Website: bh-photo
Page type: account-dashboard
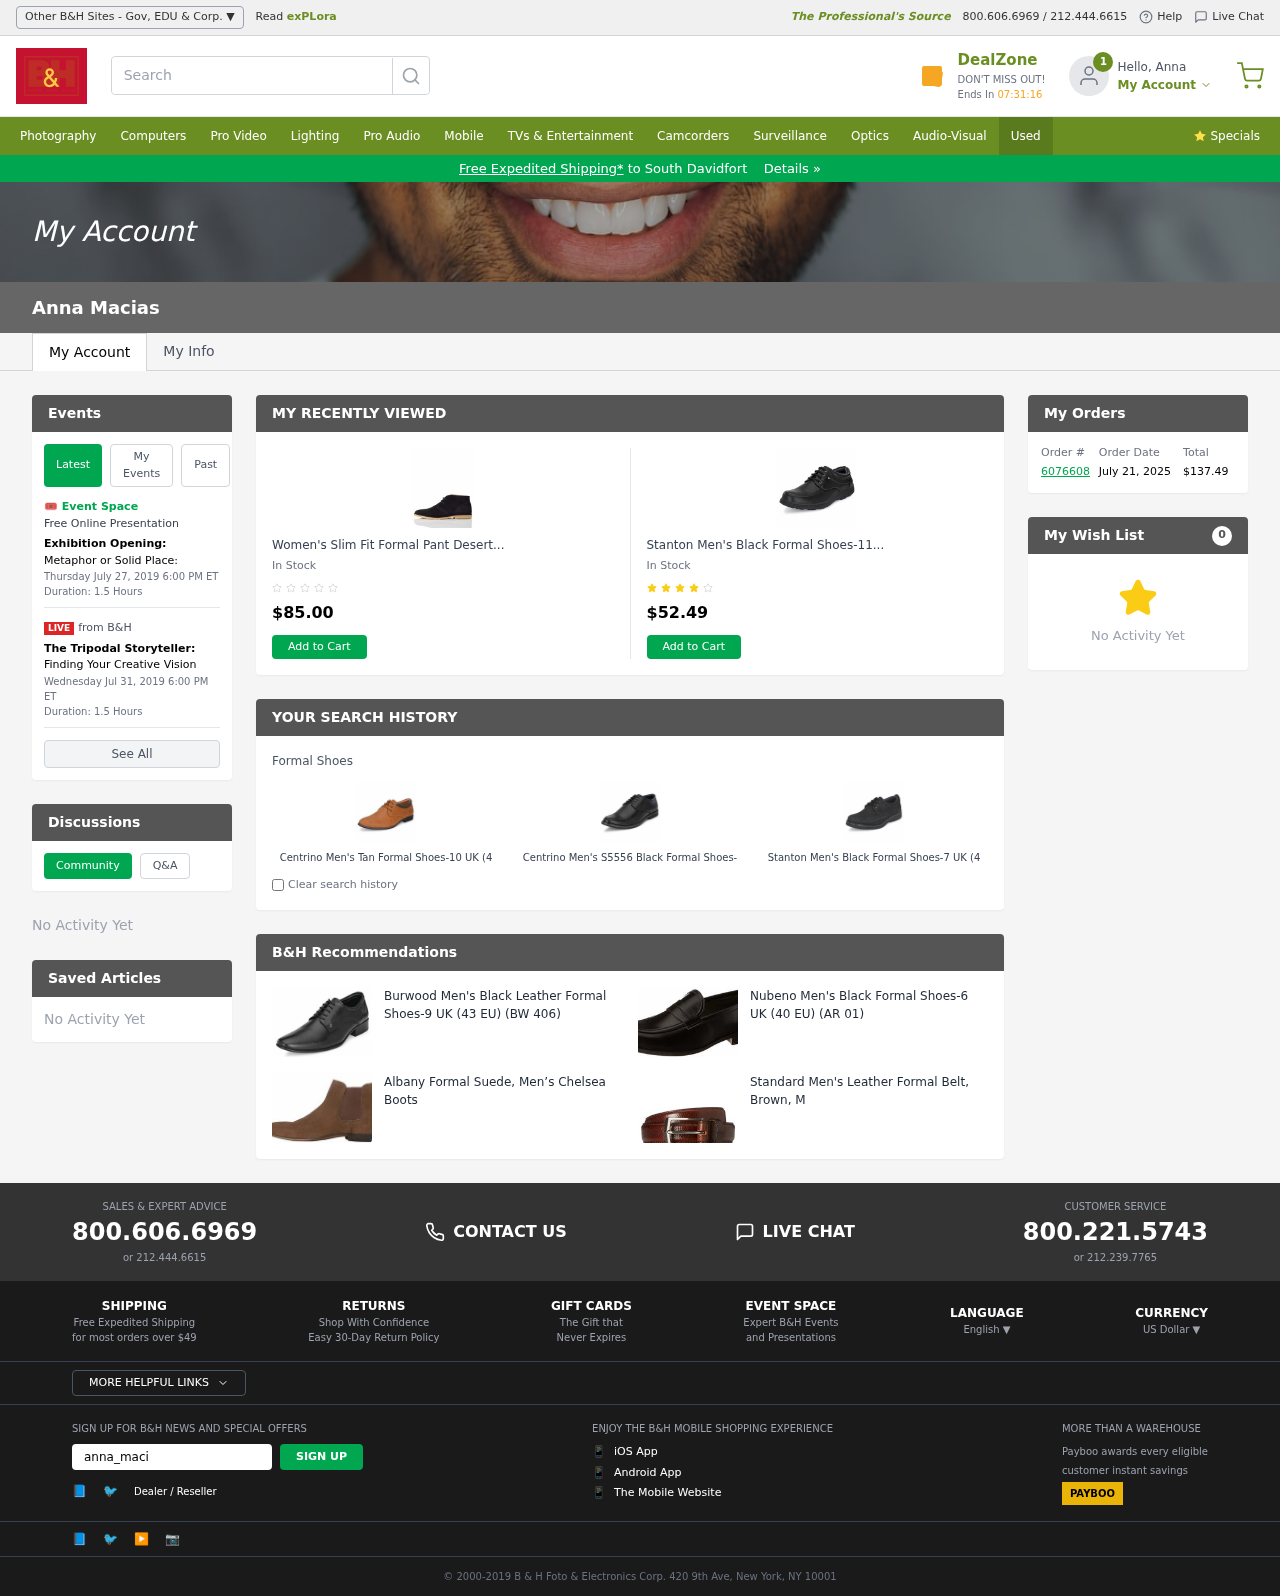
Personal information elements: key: PII_CITY
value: South Davidfort
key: PII_EMAIL
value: anna_macias@yahoo.com
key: PII_FIRSTNAME
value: Anna
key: PII_FULLNAME
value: Anna Macias
Product elements: key: PRODUCT1_NAME
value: Women's Slim Fit Formal Pant Desert Boots, Black Black, 8
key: PRODUCT1_PRICE
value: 85
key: PRODUCT2_NAME
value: Stanton Men's Black Formal Shoes-11 UK (45 EU) (12 US) (FK/DD-17/BLK)
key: PRODUCT2_PRICE
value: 52.49
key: PRODUCT3_ITEM_CATEGORY
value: Formal Shoes
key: PRODUCT3_NAME
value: Centrino Men's Tan Formal Shoes-10 UK (44 EU) (11 US) (7956-03)
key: PRODUCT4_NAME
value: Centrino Men's S5556 Black Formal Shoes-7 UK (41 EU) (8 US) (S5556-01)
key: PRODUCT5_NAME
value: Stanton Men's Black Formal Shoes-7 UK (41 EU) (8 US) (FK/DD-15/BLK)
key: PRODUCT6_NAME
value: Burwood Men's Black Leather Formal Shoes-9 UK (43 EU) (BW 406)
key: PRODUCT7_NAME
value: Nubeno Men's Black Formal Shoes-6 UK (40 EU) (AR 01)
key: PRODUCT8_NAME
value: Albany Formal Suede, Men’s Chelsea Boots
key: PRODUCT9_NAME
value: Standard Men's Leather Formal Belt, Brown, M
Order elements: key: ORDER_ID
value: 6076608
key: ORDER_DATE
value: July 21, 2025
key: ORDER_TOTAL
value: $137.49
Other elements: key: WISHLIST_COUNT
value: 0